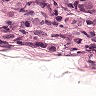
Metastatic tissue present: yes